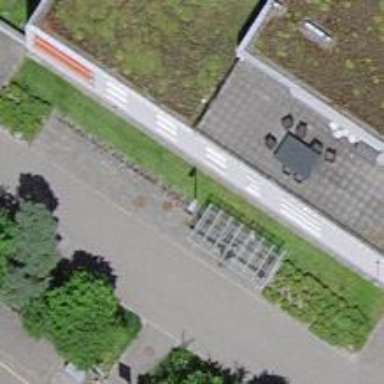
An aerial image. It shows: Bicycle parking area with wall loops.